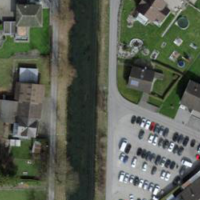
EUNIS habitat code: 54
Species observed at this site:
Cornus sanguinea